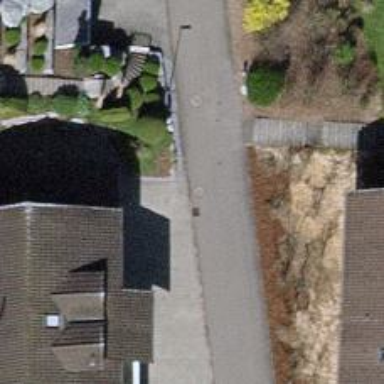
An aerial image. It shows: Residential road with asphalt surface and no sidewalk.